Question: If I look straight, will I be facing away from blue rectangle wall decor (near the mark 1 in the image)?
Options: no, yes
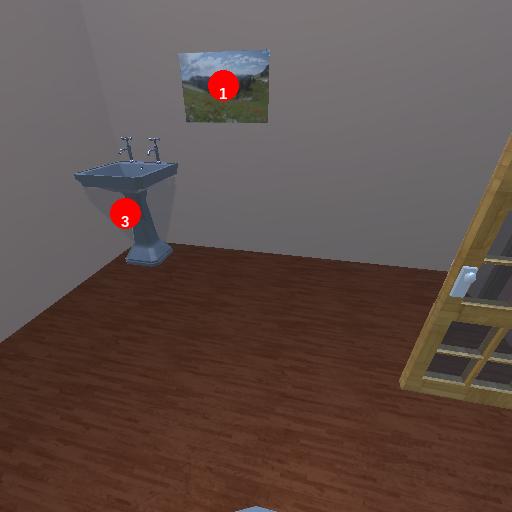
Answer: no